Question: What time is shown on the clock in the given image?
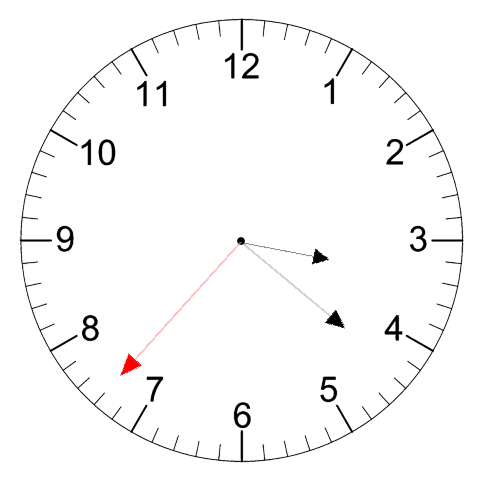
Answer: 03:21:37